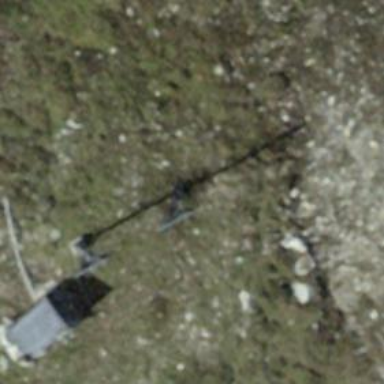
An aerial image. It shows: Pylon for aerialway.